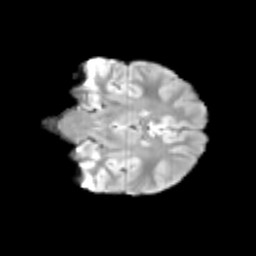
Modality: T2w
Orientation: coronal
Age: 10
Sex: female
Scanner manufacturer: siemens
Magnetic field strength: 3 T
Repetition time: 3.8 s
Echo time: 0.07 s